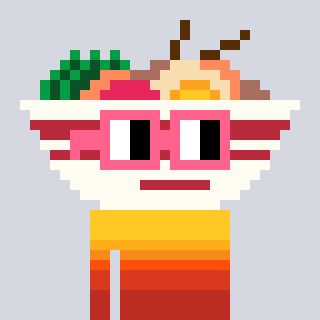
a pixel art character with square pink glasses, a noodles-shaped head and a grayscale-colored body on a cool background